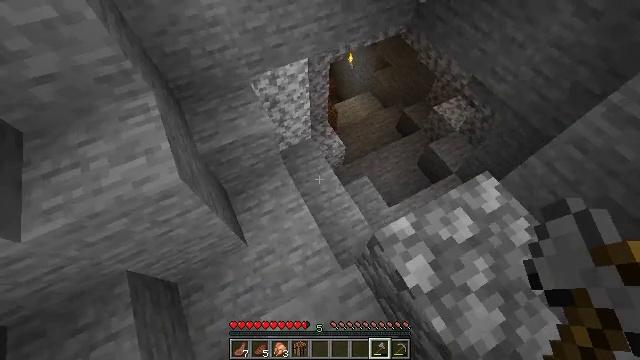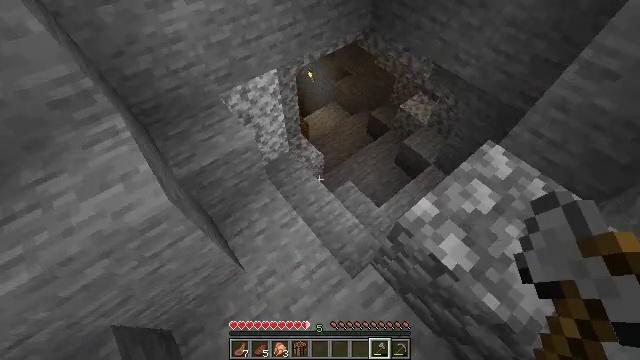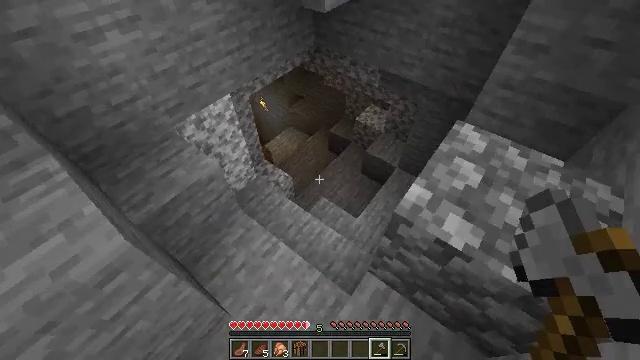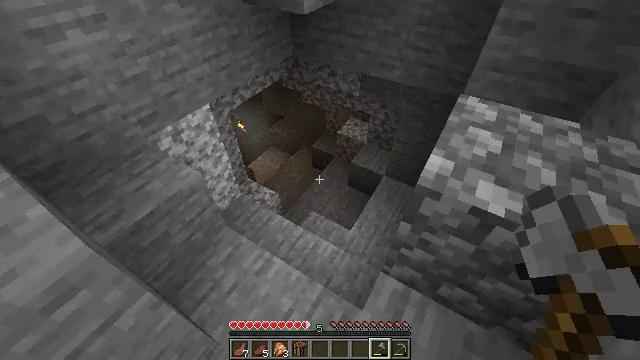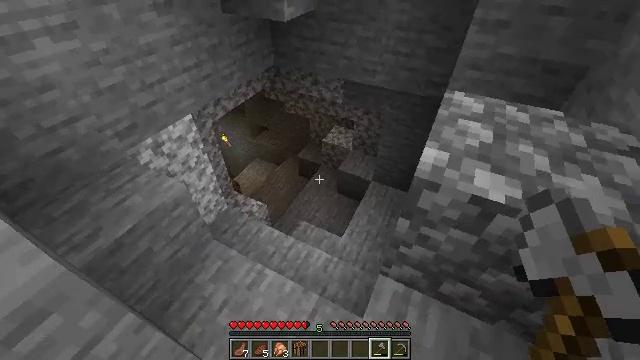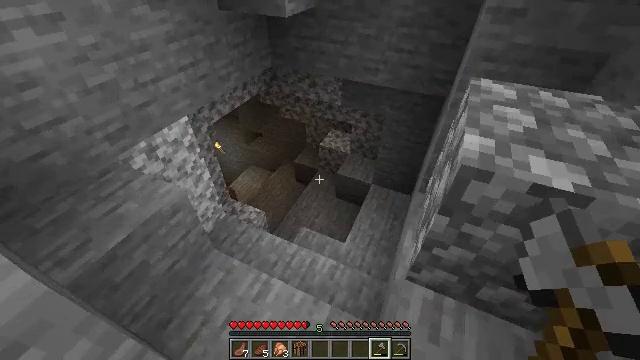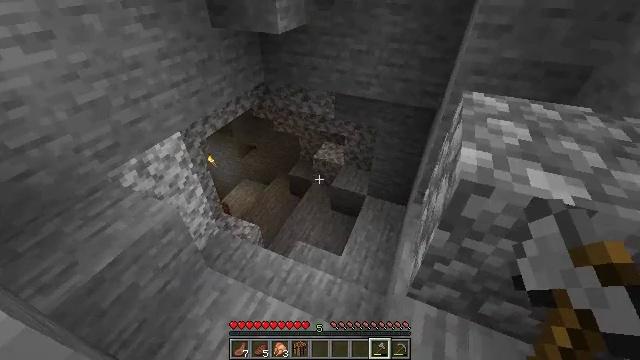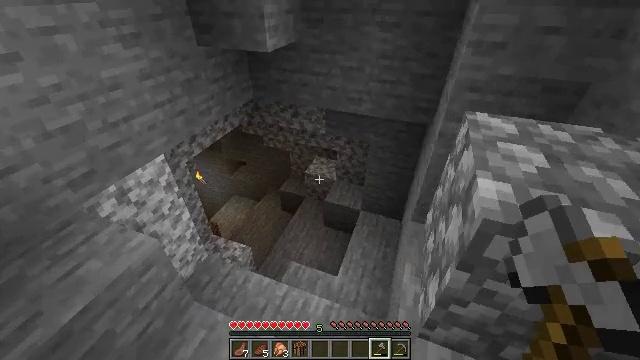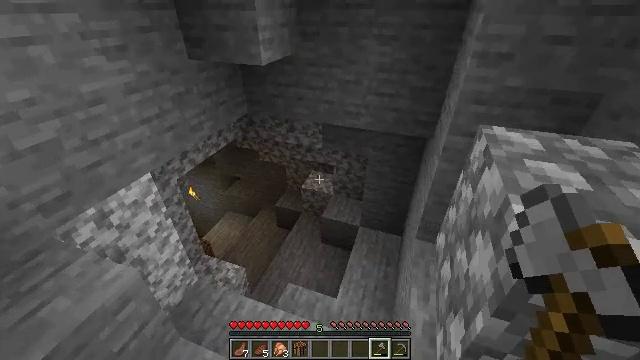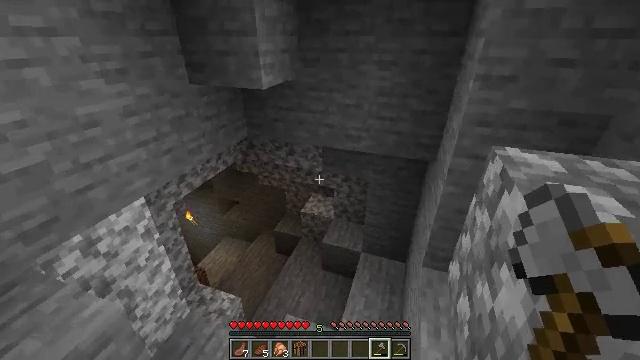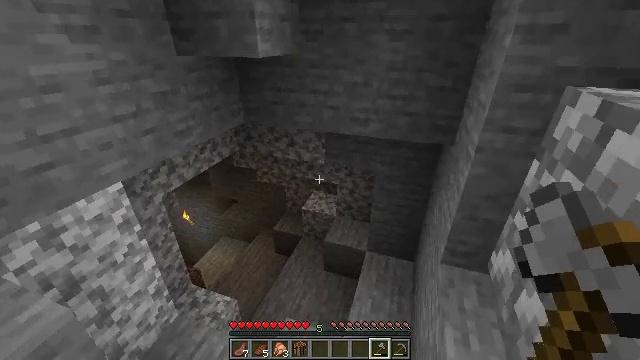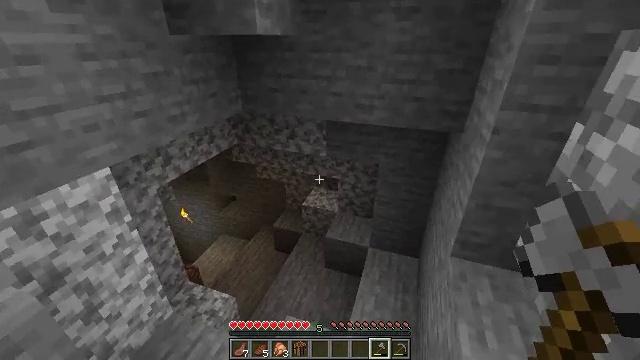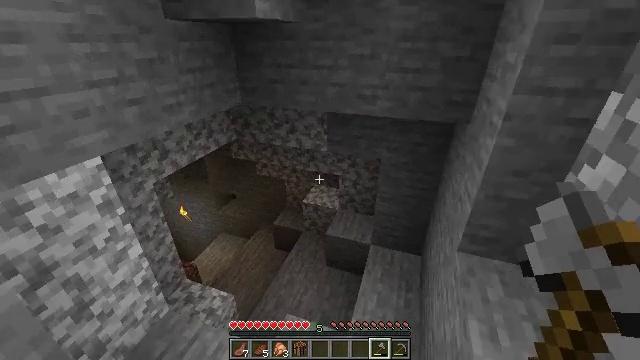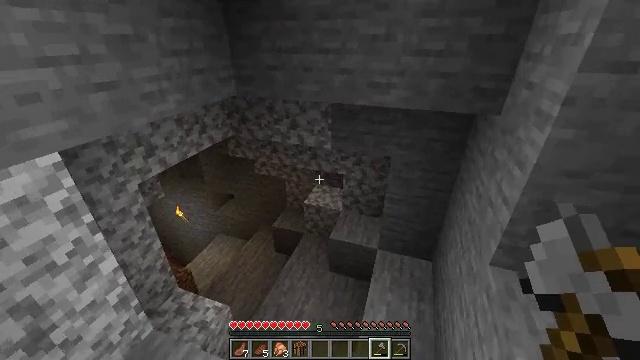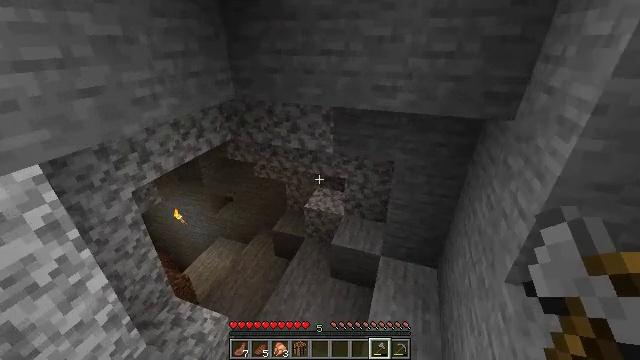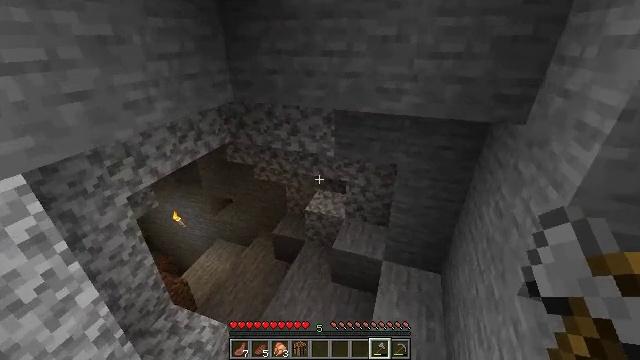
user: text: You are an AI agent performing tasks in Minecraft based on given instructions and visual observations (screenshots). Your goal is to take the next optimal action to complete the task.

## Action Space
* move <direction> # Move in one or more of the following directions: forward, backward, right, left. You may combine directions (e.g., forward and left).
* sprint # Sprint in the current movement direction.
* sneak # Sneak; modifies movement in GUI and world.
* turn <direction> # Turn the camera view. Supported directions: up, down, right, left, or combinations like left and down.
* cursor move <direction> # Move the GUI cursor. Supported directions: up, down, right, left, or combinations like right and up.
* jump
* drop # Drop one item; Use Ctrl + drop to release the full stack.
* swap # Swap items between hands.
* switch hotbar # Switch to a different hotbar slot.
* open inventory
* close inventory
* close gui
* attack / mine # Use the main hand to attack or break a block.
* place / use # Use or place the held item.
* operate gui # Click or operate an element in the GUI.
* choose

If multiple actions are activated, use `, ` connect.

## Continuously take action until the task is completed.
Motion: motion action
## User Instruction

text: Kill the bat.
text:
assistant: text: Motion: move left, turn right and up
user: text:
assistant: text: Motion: move forward and move left, turn right and up
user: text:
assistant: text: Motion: move forward and move left, turn right and up
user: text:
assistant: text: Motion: move forward, turn right and up
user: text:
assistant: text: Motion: move forward, turn right and up
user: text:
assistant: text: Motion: move forward, turn right and up
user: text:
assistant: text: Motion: move forward, turn right and up
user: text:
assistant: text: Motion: move forward, turn right and up
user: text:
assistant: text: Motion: move forward, turn up
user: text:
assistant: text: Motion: move forward and move left
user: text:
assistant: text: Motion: move forward and move left
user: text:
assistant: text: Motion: move forward
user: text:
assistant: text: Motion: move forward
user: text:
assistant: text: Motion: move forward
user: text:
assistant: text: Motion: move forward
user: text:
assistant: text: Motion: move forward
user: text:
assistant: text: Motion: move forward and move right, turn left
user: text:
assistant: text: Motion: move forward and move right, turn left
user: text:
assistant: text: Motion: move forward and move right, turn left and up
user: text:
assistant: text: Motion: move forward and move right, turn left
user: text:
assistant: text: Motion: move forward and move right, turn left
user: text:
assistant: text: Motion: move forward and move right, turn left and down
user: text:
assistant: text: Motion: move forward and move right, turn down
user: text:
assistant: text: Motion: move forward
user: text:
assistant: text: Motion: move forward
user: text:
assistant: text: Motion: move forward
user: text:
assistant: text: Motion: move forward and move right
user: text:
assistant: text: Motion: move forward and move right
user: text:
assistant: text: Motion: move forward and move right, turn left
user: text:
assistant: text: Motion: move forward